Question: I am currently redoing a groupBox's template.
I would like the header to have rounded corner on top and "inverted" rounded corner at the bottom:

I managed the above template quite easily by rounding the top corners of the content part and putting the content on top of a "background" container having the darkest color as background.
BUT...
my specifications require that the content's background (lightgray on the picture) might be transparent (i.e.: it should be possible to see right through the content part without having to loose the header's background color). And this is where I'm stuck...
I could easily split this control into two rows of a grid, one for the header, the other for the content and have pretty rounded corner at the top, but I would not be able to get those "inverted" rounded corner at the header's bottom, would I?
so I would be really glad if somebody could either:
- -
thanks in advance
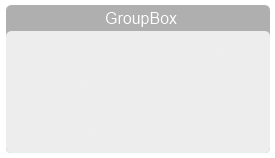
Answer: I figured it out, using the path option submitted by Andrei.
for those interested, here is the final template (using a cornerRadius of 3):
'''
<Border x:Name="Border"
CornerRadius="3"
Background="{TemplateBinding local:MyGroupBox.ContentBackground}"
BorderThickness="{TemplateBinding BorderThickness}"
BorderBrush="{TemplateBinding BorderBrush}">
<Grid>
<Grid.RowDefinitions>
<RowDefinition Height="Auto" />
<RowDefinition Height="3" />
<RowDefinition Height="*" />
</Grid.RowDefinitions>
<Grid.ColumnDefinitions>
<ColumnDefinition Width="3"/>
<ColumnDefinition/>
<ColumnDefinition Width="3"/>
</Grid.ColumnDefinitions>
<Border x:Name="HeaderBorder"
Grid.Row="0"
Grid.ColumnSpan="3"
CornerRadius="3,3,0,0"
Background="{TemplateBinding Background}" />
<ContentPresenter Grid.Row="0"
Grid.ColumnSpan="3"
Margin="6"
ContentSource="Header"
RecognizesAccessKey="True"
HorizontalAlignment="Center"/>
<Path x:Name="LeftCorner"
Grid.Row="1"
Grid.Column="0"
Stretch="Fill"
Data="M0,0 L3,0 C1.<PHONE>,0 0,<PHONE> 0,3 L0,0 z"
Fill="{TemplateBinding Background}"/>
<Path x:Name="RightCorner"
Grid.Row="1"
Grid.Column="2"
Stretch="Fill"
Data="M0,0 L3,0 3,3 C3,<PHONE> <PHONE>,0 0,0 z"
Fill="{TemplateBinding Background}"/>
</Grid>
</Border>
'''